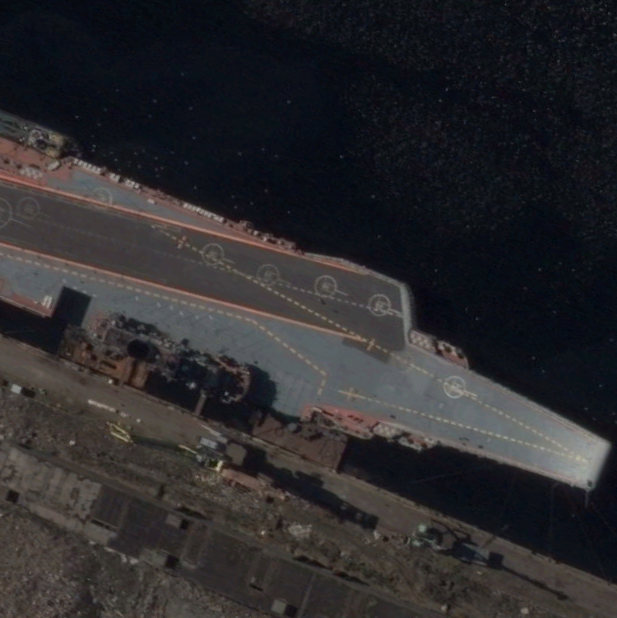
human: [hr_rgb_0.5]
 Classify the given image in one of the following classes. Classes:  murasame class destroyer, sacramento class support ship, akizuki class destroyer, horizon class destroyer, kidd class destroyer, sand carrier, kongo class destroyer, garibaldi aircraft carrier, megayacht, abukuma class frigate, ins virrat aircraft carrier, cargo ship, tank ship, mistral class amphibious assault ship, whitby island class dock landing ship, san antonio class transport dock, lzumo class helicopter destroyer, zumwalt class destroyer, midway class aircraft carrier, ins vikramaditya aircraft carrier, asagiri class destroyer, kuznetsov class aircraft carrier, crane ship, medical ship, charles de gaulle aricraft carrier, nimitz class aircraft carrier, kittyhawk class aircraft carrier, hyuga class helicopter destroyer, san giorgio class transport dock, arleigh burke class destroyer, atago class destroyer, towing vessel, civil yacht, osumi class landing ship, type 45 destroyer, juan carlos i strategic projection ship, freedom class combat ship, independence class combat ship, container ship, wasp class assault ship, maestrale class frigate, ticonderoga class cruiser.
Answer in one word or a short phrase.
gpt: Kuznetsov class aircraft carrier